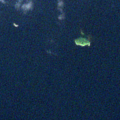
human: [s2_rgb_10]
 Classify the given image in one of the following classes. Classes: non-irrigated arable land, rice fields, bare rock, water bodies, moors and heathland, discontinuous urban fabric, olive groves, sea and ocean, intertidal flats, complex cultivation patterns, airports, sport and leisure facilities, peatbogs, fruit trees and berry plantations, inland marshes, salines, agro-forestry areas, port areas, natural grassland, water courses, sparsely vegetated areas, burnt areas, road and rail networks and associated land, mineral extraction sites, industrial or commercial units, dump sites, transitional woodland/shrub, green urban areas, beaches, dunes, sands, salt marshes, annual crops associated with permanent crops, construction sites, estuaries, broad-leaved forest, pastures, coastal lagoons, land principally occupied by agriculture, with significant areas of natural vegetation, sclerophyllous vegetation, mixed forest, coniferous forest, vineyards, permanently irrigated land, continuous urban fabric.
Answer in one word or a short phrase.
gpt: water bodies